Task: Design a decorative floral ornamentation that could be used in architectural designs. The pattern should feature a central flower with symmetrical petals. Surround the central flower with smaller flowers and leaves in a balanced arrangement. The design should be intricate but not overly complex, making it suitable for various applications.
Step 1157:
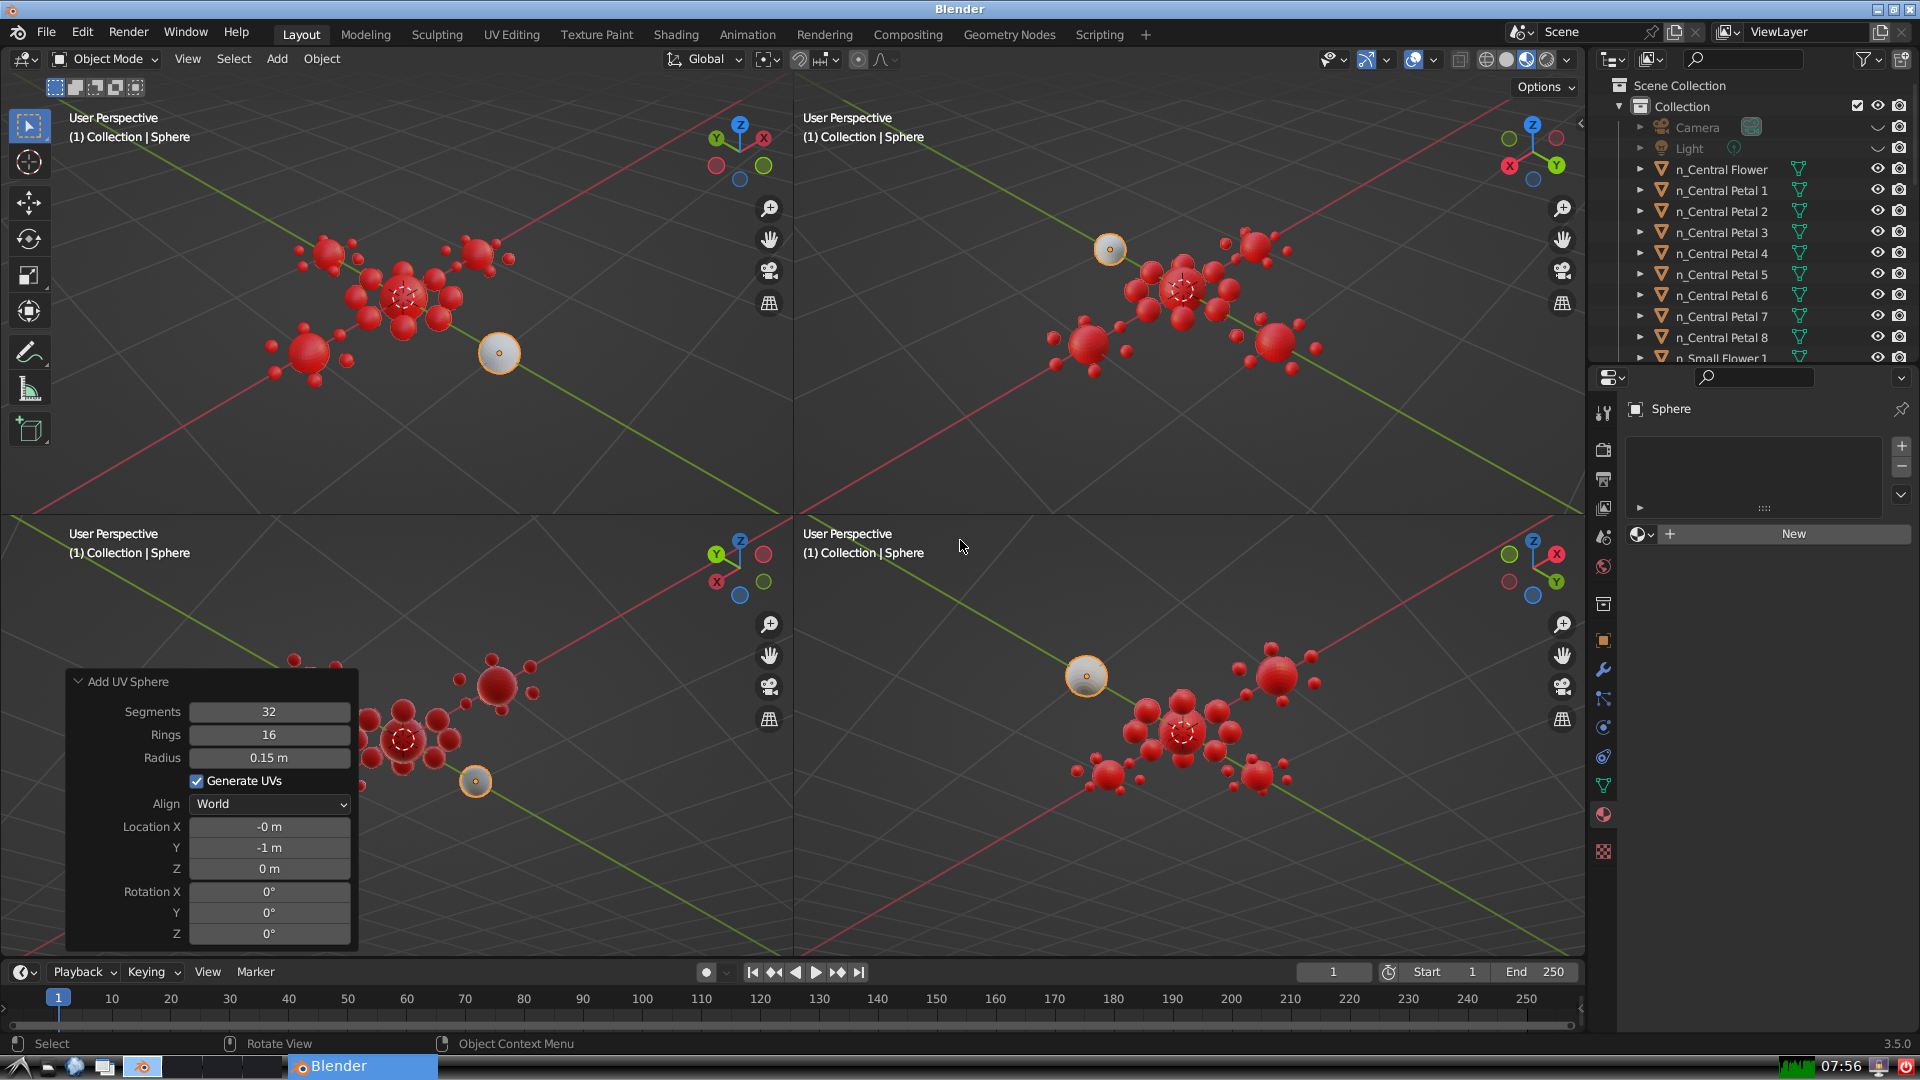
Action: {"mouse_move": [1608, 631]}